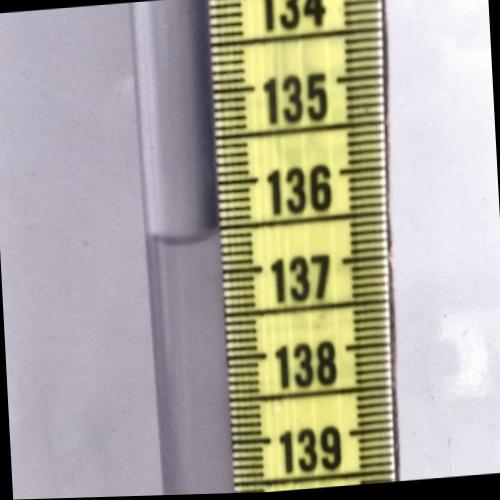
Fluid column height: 136.6 cm